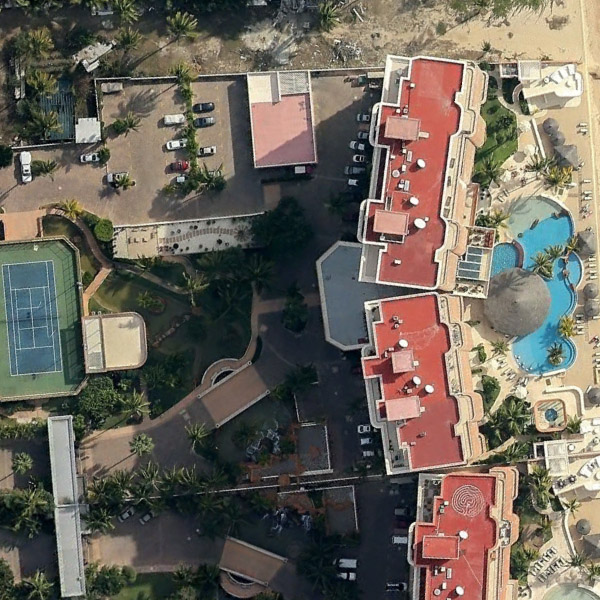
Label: Resort